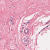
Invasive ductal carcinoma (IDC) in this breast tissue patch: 0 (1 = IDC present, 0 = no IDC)